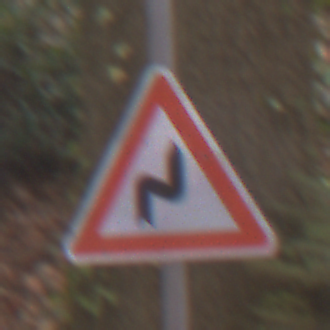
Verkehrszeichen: DoppelkurveRechts
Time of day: Midday
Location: Outdoor (Nature)
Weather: Overcast
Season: Autumn
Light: Natural